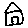
Label: house